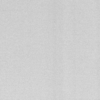
Label: dusty